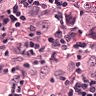
Metastatic tissue present: yes